Question: I have the following layout :

And following code :
'''
public class MailSenderActivity extends Activity {
ProgressDialog progress;
/** Called when the activity is first created. */
@Override
public void onCreate(Bundle savedInstanceState) {
super.onCreate(savedInstanceState);
setContentView(R.layout.main);
final Button send = (Button) this.findViewById(R.id.send);
final EditText subjectValue = (EditText) findViewById(R.id.subject);
final EditText senderEmailValue = (EditText) findViewById(R.id.email);
final EditText messageValue = (EditText) findViewById(R.id.body);
send.setOnClickListener(new View.OnClickListener() {
public void onClick(View v) {
progress = ProgressDialog.show(MailSenderActivity.this,
"Dialog Title", "Please Wait", true);
new Thread(new Runnable() {
public void run() {
try {
GMailSender sender = new GMailSender(
"gmailaddress@gmailcom", "gmailpassword");
sender.sendMail(subjectValue.getText().toString(),
messageValue.getText().toString(),
senderEmailValue.getText().toString(),
"targetmailaddress@mail.com");
} catch (Exception e) {
Log.e("SendMail", e.getMessage(), e);
}
runOnUiThread(new Runnable() {
public void run() {
progress.dismiss();
}
});
}
}).start();
}
});
}
'''
}
And
'''
public class GMailSender extends javax.mail.Authenticator {
private String mailhost = "smtp.gmail.com";
private String user;
private String password;
private Session session;
static {
Security.addProvider(new com.main.JSSEProvider());
}
public GMailSender(String user, String password) {
this.user = user;
this.password = password;
Properties props = new Properties();
props.setProperty("mail.transport.protocol", "smtp");
props.setProperty("mail.host", mailhost);
props.put("mail.smtp.auth", "true");
props.put("mail.smtp.port", "465");
props.put("mail.smtp.socketFactory.port", "465");
props.put("mail.smtp.socketFactory.class",
"javax.net.ssl.SSLSocketFactory");
props.put("mail.smtp.socketFactory.fallback", "false");
props.setProperty("mail.smtp.quitwait", "false");
session = Session.getDefaultInstance(props, this);
}
protected PasswordAuthentication getPasswordAuthentication() {
return new PasswordAuthentication(user, password);
}
public synchronized void sendMail(String subject, String body,
String sender, String recipients) throws Exception {
try {
MimeMessage message = new MimeMessage(session);
DataHandler handler = new DataHandler(new ByteArrayDataSource(
body.getBytes(), "text/plain"));
message.setSender(new InternetAddress(sender));
message.setSubject(subject);
message.setDataHandler(handler);
if (recipients.indexOf(',') > 0)
message.setRecipients(Message.RecipientType.TO,
InternetAddress.parse(recipients));
else
message.setRecipient(Message.RecipientType.TO,
new InternetAddress(recipients));
Transport.send(message);
} catch (Exception e) {
}
}
public class ByteArrayDataSource implements DataSource {
private byte[] data;
private String type;
public ByteArrayDataSource(byte[] data, String type) {
super();
this.data = data;
this.type = type;
}
public ByteArrayDataSource(byte[] data) {
super();
this.data = data;
}
public void setType(String type) {
this.type = type;
}
public String getContentType() {
if (type == null)
return "application/octet-stream";
else
return type;
}
public InputStream getInputStream() throws IOException {
return new ByteArrayInputStream(data);
}
public String getName() {
return "ByteArrayDataSource";
}
public OutputStream getOutputStream() throws IOException {
throw new IOException("Not Supported");
}
}
'''
}
Up to, i am able to send mail on send mail button click with out opening android default mail client.Here it requires gmail verifcation which i dont want.
User just enter subject, email address and message and send mail to target@gmail.com.
I just want to send mail without any mail verfication, also i dont care security risk.
what i have to do? Help me
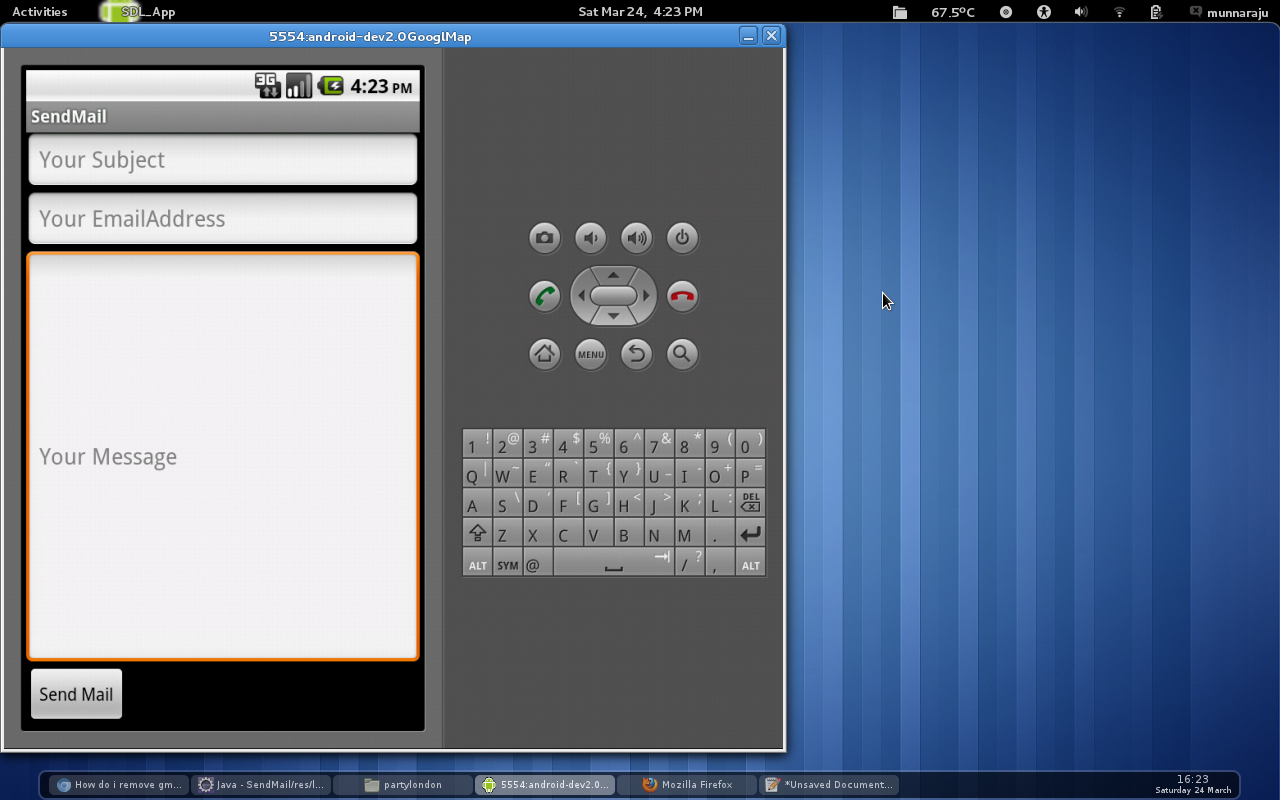
Answer: you can't send mail using Gmail without authenticating. their server, their rules.